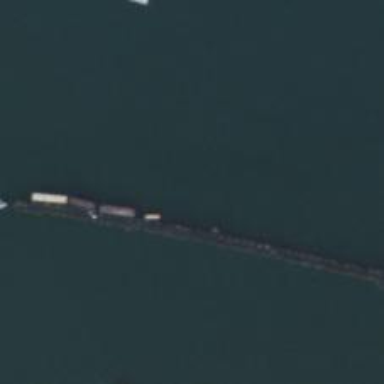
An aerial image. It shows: Breakwater structure.